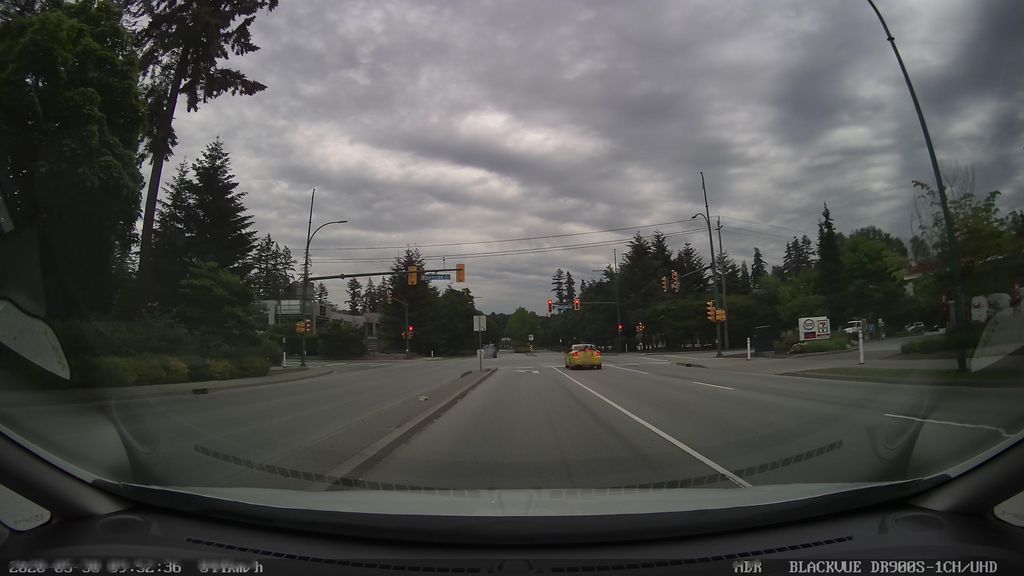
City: vancouver